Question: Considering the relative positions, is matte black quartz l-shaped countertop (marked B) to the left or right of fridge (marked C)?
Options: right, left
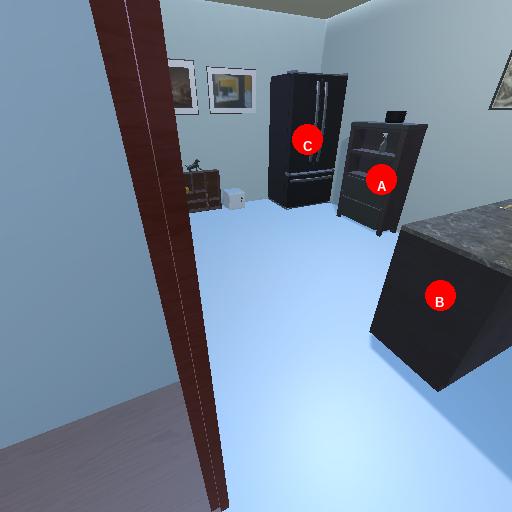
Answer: right